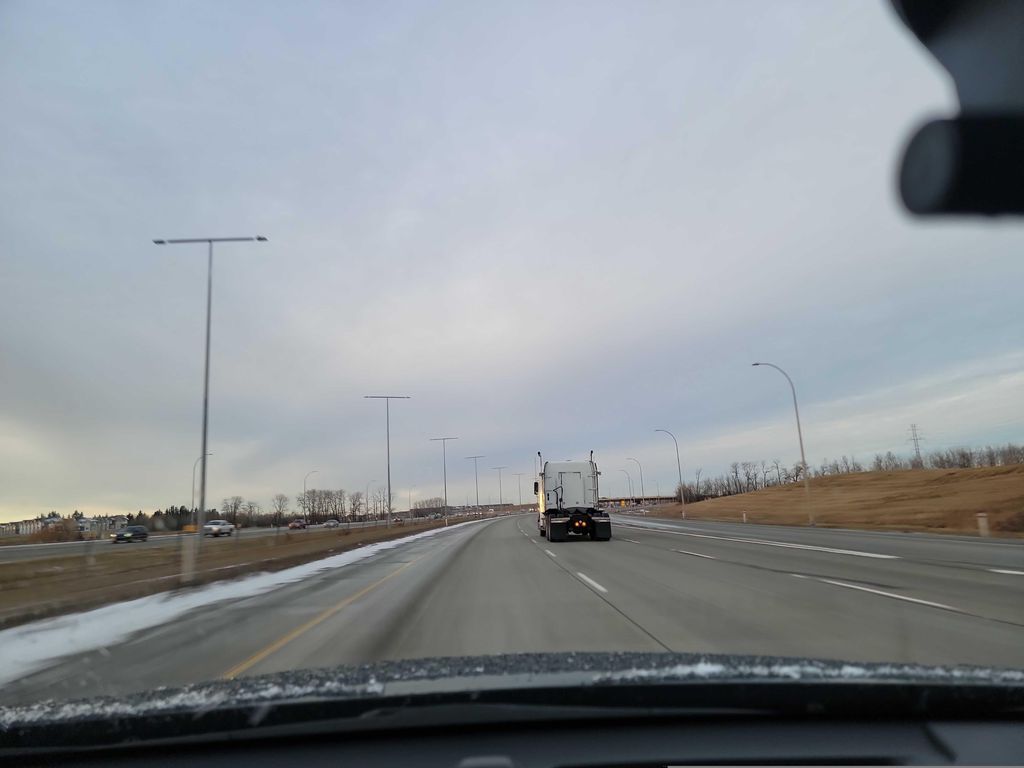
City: edmonton